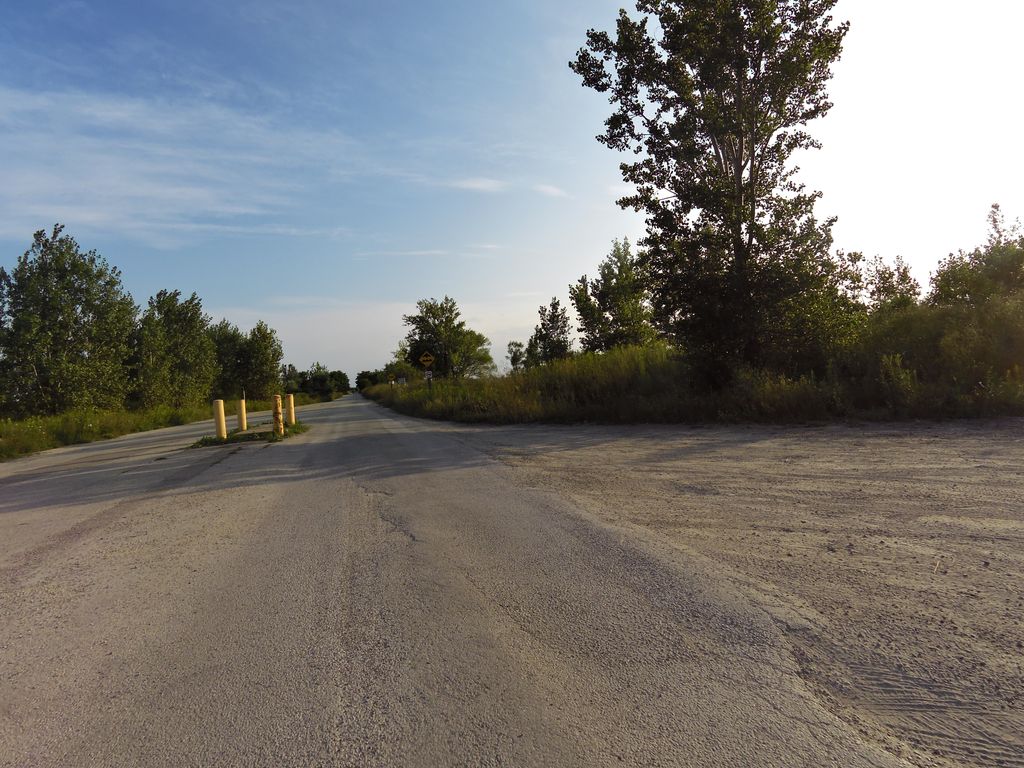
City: toronto